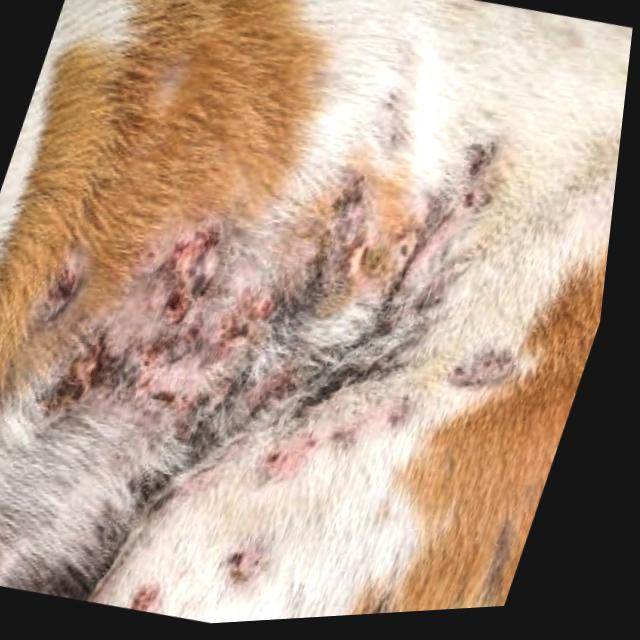
Canine fungal skin infection — characterized by alopecia, scaling, crusting, and circular lesions. Common agents include Malassezia and Candida species.